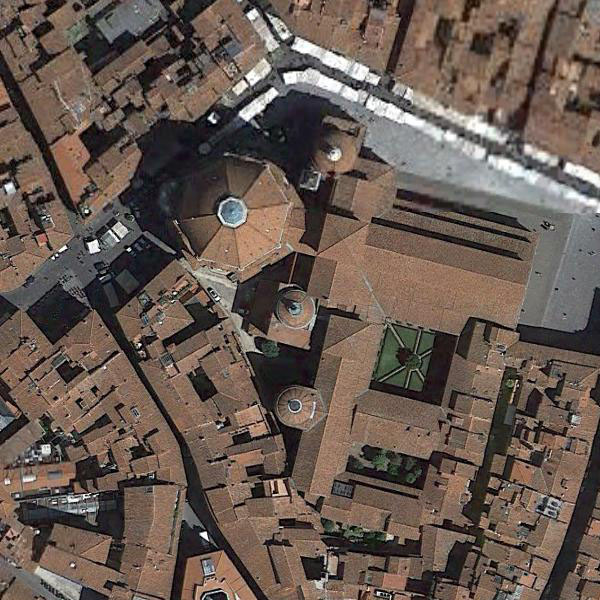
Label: Church